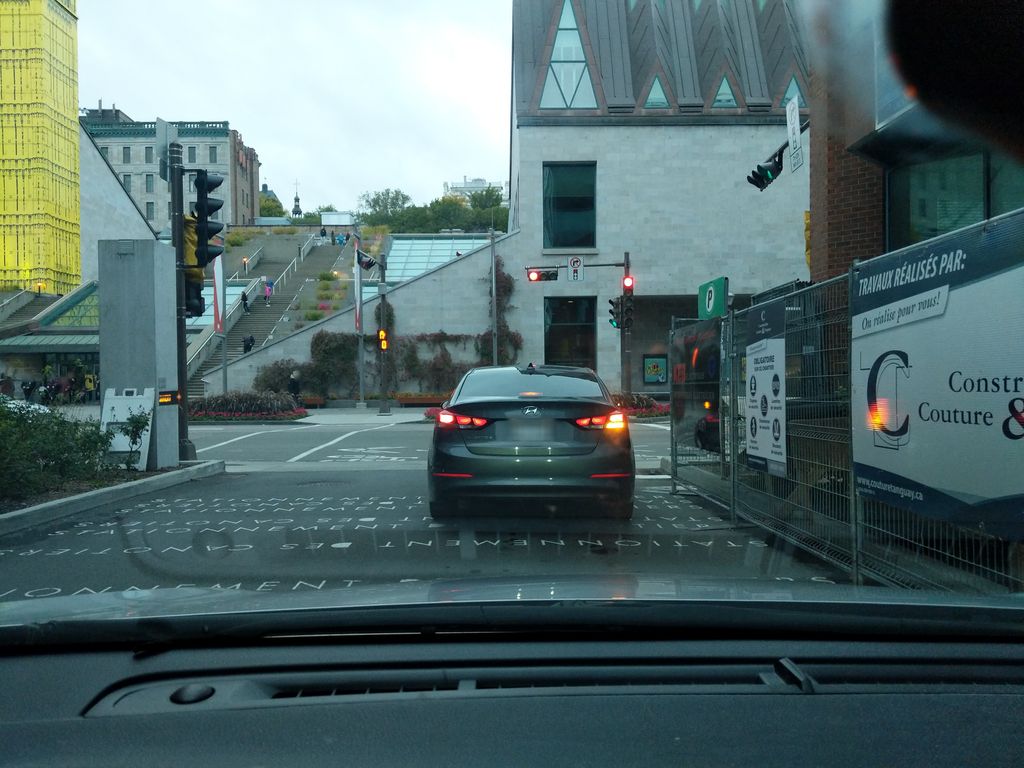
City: quebec_city